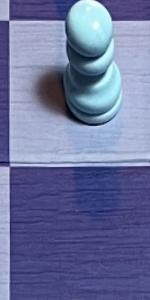
Label: Empty